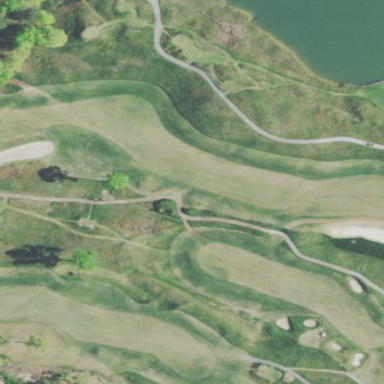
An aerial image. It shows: Scenic golf fairway.